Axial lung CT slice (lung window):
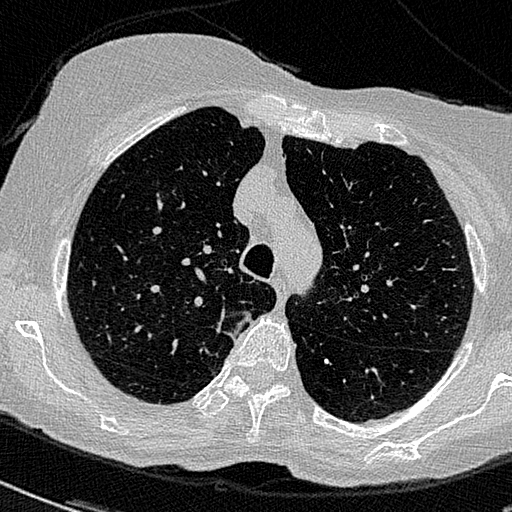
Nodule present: no